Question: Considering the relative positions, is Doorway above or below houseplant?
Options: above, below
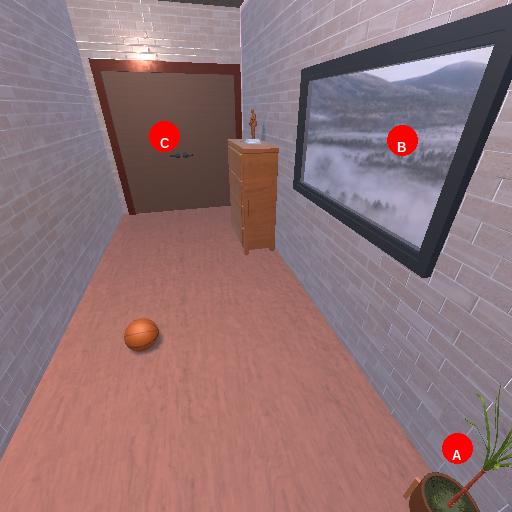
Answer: above